Interaction volume radius: 5 \u00c5
Interaction volume height: 20 \u00c5
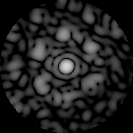
Disorder parameter: 0.6439